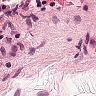
Metastatic tissue present: no